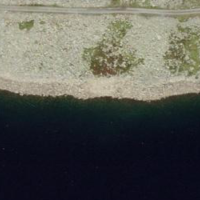
EUNIS habitat code: 14
Species observed at this site:
Trifolium repens
Anthus spinoletta